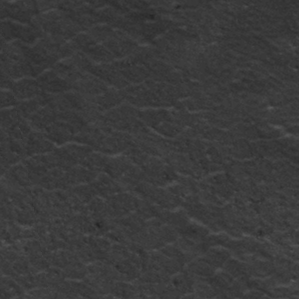
Label: frost